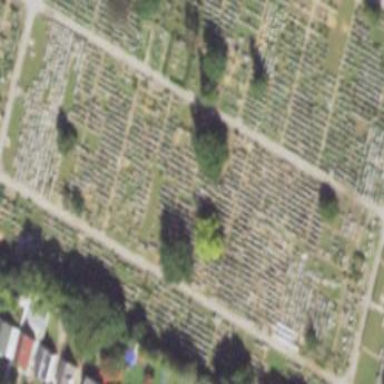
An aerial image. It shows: Sector within cemetery.